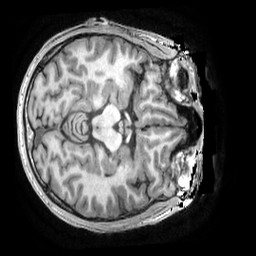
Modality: T1w
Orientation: axial
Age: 24
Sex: male
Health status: healthy
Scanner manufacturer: ge